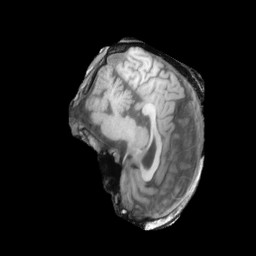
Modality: T1w
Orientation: sagittal
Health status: ill
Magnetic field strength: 3 T